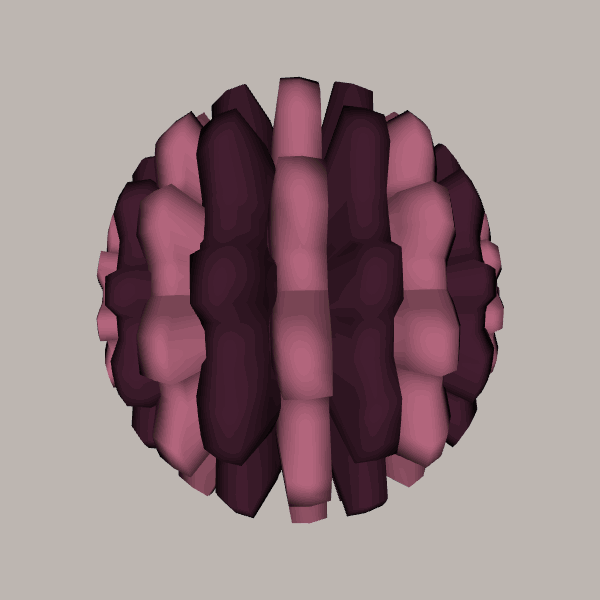
Background: light